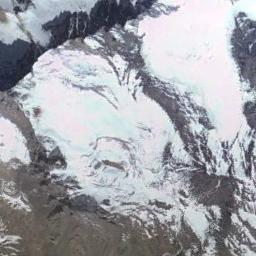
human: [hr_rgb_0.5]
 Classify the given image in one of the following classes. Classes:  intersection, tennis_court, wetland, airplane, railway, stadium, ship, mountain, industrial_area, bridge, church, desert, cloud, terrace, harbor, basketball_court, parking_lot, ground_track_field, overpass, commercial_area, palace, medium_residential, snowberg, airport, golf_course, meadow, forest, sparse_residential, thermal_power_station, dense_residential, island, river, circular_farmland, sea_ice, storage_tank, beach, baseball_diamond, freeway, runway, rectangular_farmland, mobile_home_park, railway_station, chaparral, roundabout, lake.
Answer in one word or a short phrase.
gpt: snowberg